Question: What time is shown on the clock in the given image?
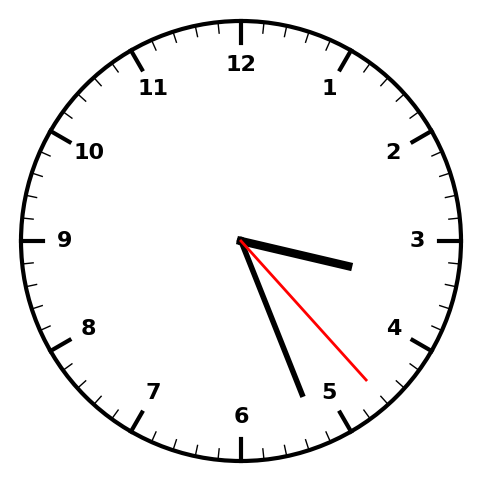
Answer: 03:26:23